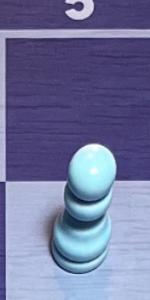
Label: Pawn_White